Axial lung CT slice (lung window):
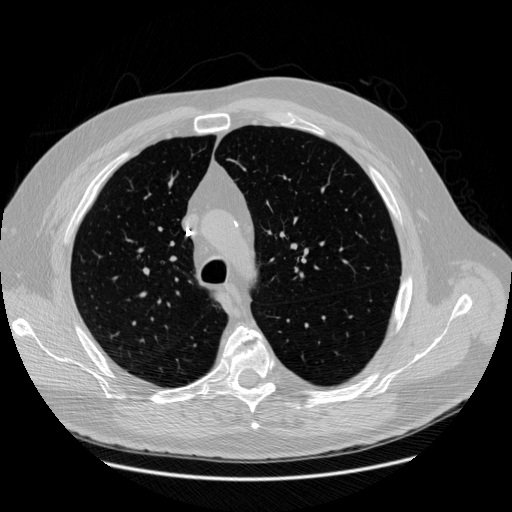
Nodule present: no